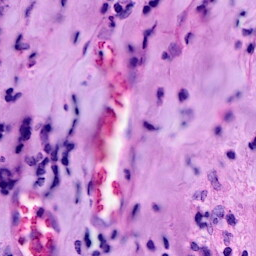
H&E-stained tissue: Breast